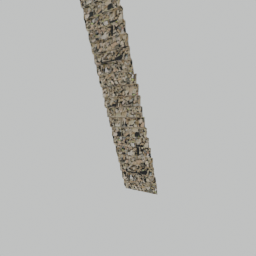
Label: architecture